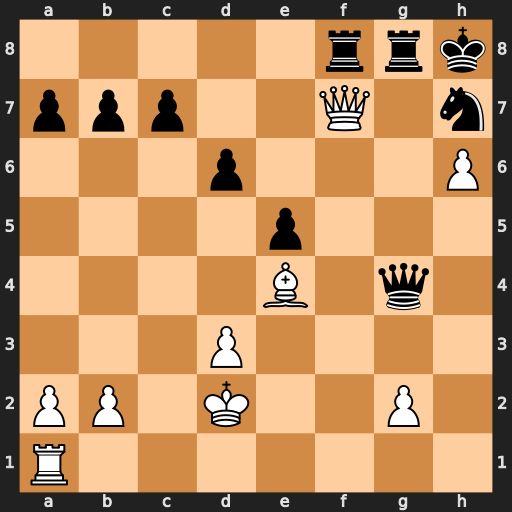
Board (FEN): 5rrk/ppp2Q1n/3p3P/4p3/4B1q1/3P4/PP1K2P1/R7
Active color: w
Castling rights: -
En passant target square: -
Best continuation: Qxh7#